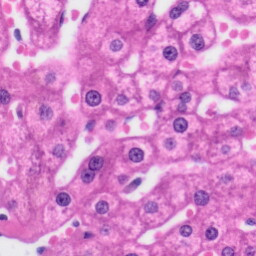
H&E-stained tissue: Liver